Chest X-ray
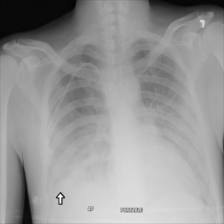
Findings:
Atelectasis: negative
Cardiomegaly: negative
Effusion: negative
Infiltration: positive
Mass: negative
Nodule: positive
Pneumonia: negative
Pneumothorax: negative
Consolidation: negative
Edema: positive
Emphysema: negative
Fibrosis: negative
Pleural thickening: negative
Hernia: negative